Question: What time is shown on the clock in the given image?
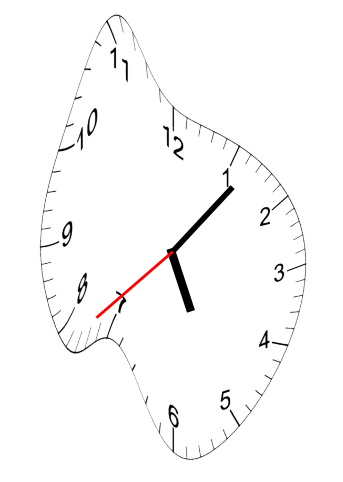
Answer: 05:06:38